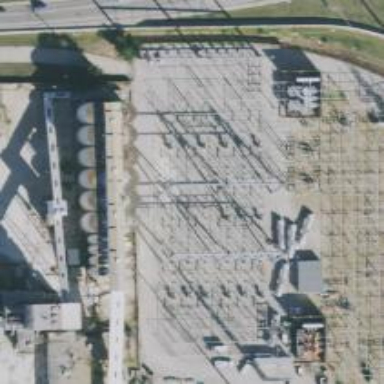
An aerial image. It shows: Switch used for power control.